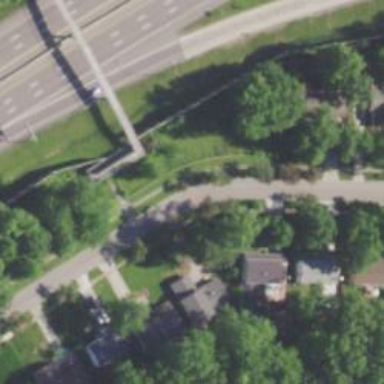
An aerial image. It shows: Footway bridge.